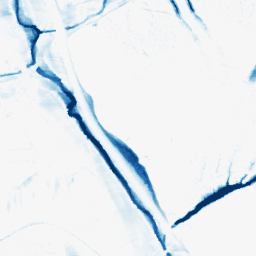
Category: morphological
Decomposition family: morphological_ellipse
Decomposition parameters: operation: closing
width: 10
height: 30
Upsampling method: bicubic
Upsampling parameters: scale: 8
Upsampling scale: 8